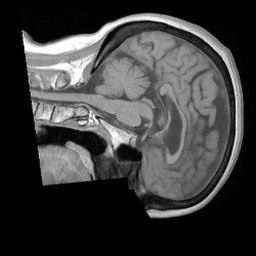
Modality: T1w
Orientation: sagittal
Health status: ill
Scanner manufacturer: siemens
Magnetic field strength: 3 T
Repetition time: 0.44 s
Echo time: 0.00266 s